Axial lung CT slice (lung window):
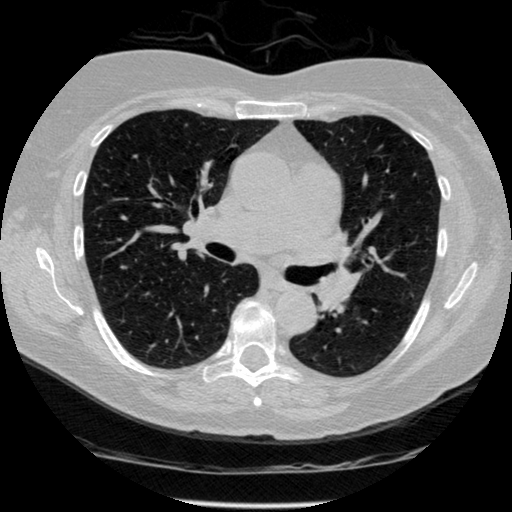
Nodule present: no